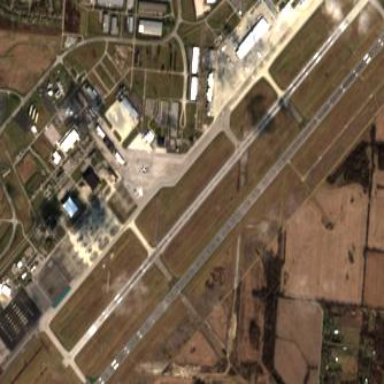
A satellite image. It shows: International public aerodrome (airport).